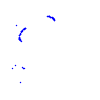
Particle: proton